Question: I am looking for a horizontal scrolling list view for a application. So that i can make a table which scrolls horizontally something like .
But found that Android does not has a horizontal scrolling ListView widget any suggestions?
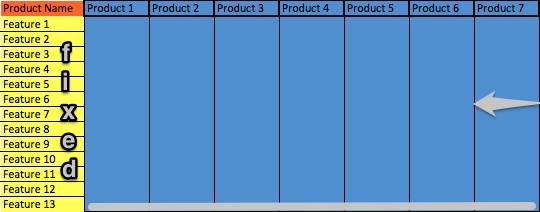
Answer: See this project, maybe this is what you need.
<URL>